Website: macys
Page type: payment
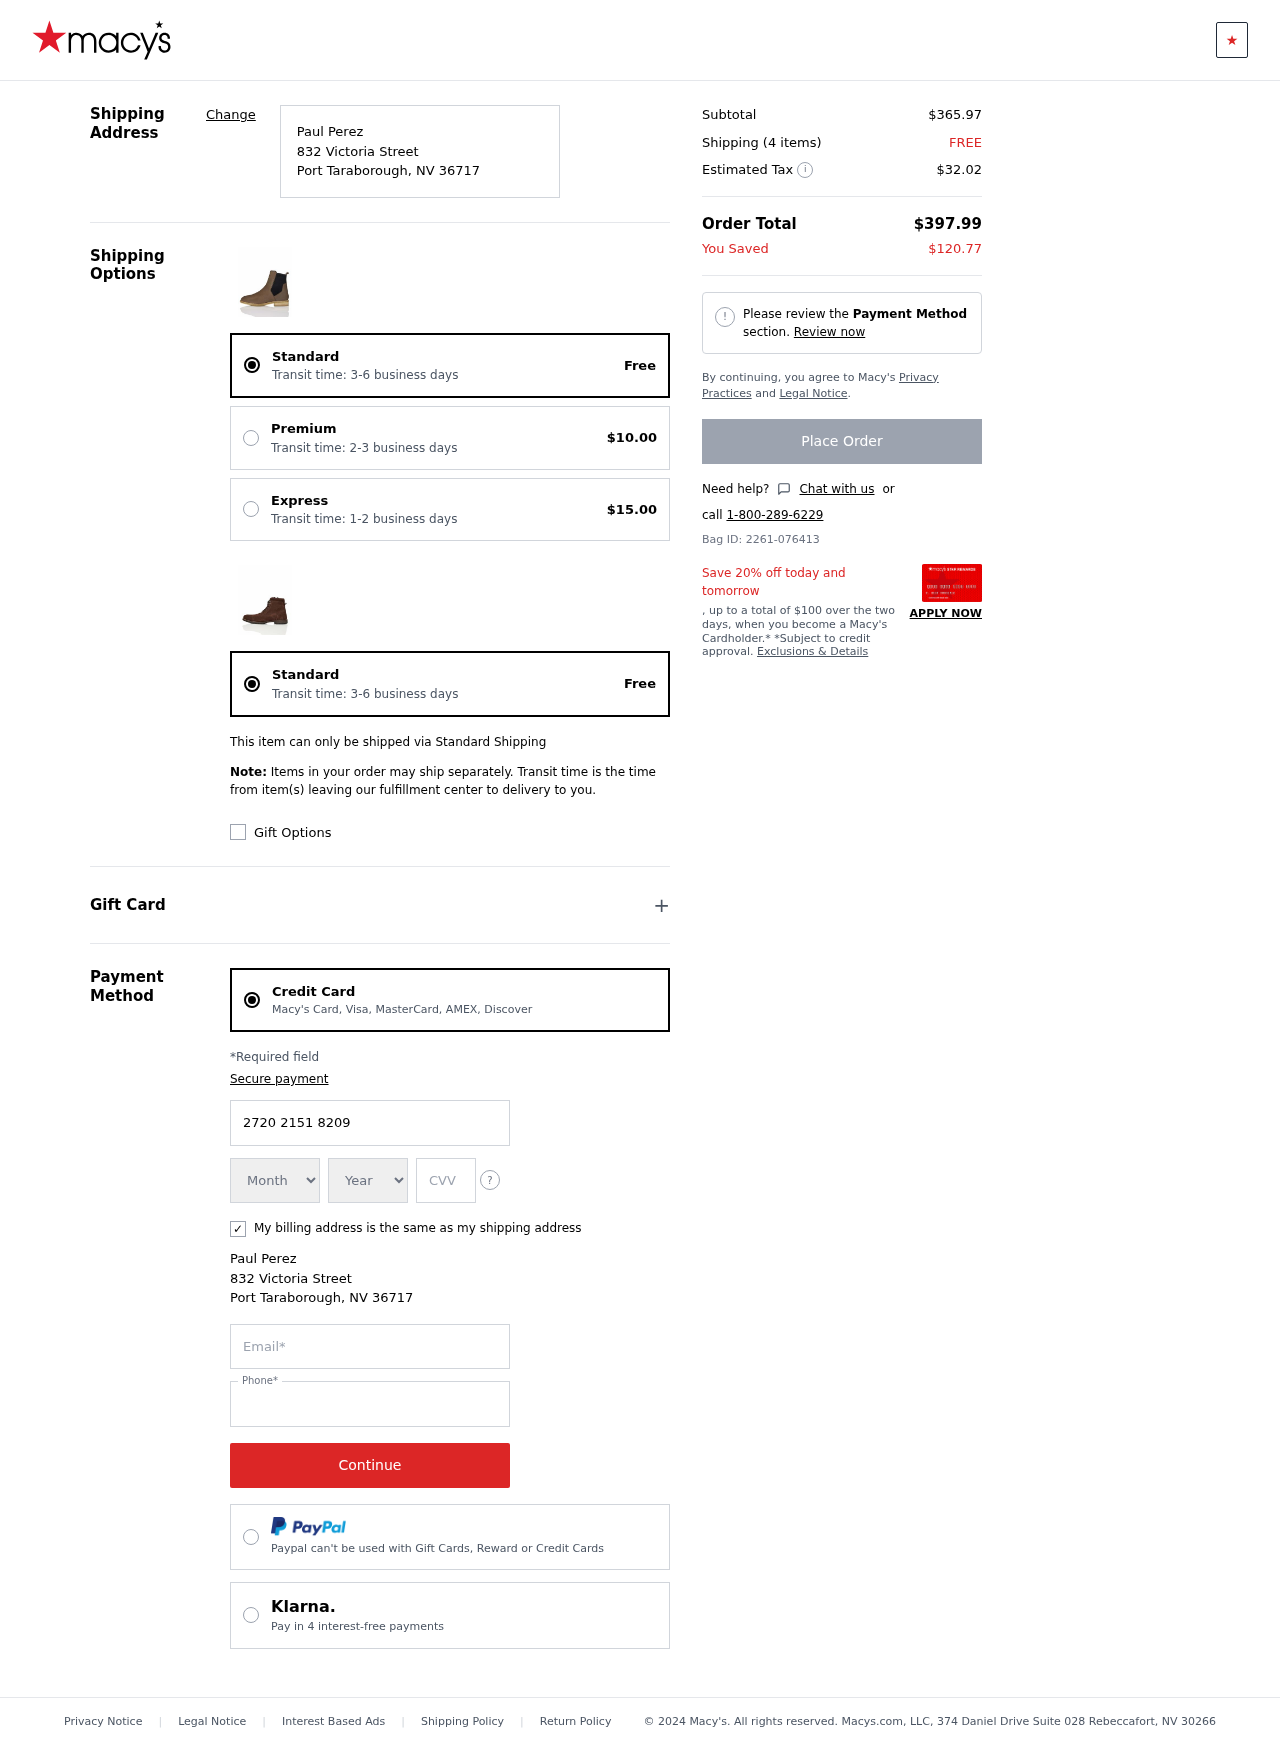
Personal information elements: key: PII_CARD_CVV
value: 534
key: PII_CARD_EXPIRY_MONTH
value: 04
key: PII_CARD_EXPIRY_YEAR
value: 30
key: PII_CARD_NUMBER
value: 2720 2151 8209 7534
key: PII_CITY
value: Port Taraborough
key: PII_EMAIL
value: paul_perez@gmail.com
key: PII_FULLNAME
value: Paul Perez
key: PII_PHONE
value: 5108247083
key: PII_POSTCODE
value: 36717
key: PII_STATE_ABBR
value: NV
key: PII_STREET
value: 832 Victoria Street
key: PII_FULLNAME2
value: Paul Perez
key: PII_STREET2
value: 832 Victoria Street
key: PII_CITY2
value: Port Taraborough
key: PII_STATE_ABBR2
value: NV
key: PII_POSTCODE2
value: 36717
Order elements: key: ORDER_DELIVERY_DATE
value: Transit time: 3-6 business days
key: ORDER_SHIPPING_STANDARD
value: Free
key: ORDER_SHIPPING_PREMIUM
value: $10.00
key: ORDER_SHIPPING_EXPRESS
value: $15.00
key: ORDER_DELIVERY_DATE2
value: Transit time: 3-6 business days
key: ORDER_SHIPPING_STANDARD2
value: Free
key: ORDER_SUBTOTAL
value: $365.97
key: ORDER_NUM_ITEMS
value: Shipping (4 items)
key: ORDER_SHIPPING_COST
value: FREE
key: ORDER_TAX
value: $32.02
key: ORDER_TOTAL
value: $397.99
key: ORDER_SAVINGS
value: $120.77
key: ORDER_ID
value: Bag ID: 2261-076413